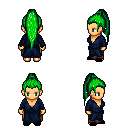
a pixel art fantasy rpg character, female body template, human, tanned skin, blue robe, robe skirt, green extra-long topknot hairstyle, black slippers, four views (front, back, left, right), 2x2 character sprite sheet, small pixel art, hard edges, no anti-aliasing